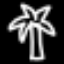
Label: palm tree